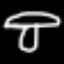
Label: mushroom